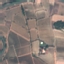
Land use / land cover: PermanentCrop